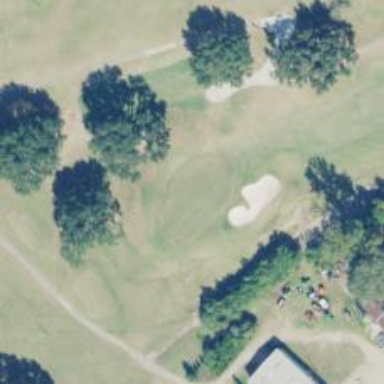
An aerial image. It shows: Golf hole.